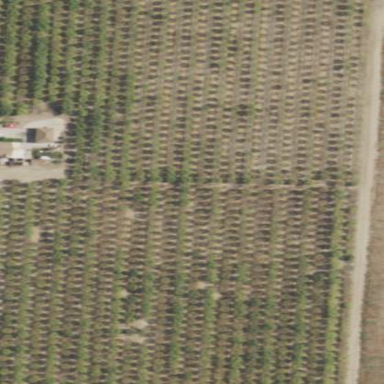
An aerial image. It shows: Orchard.